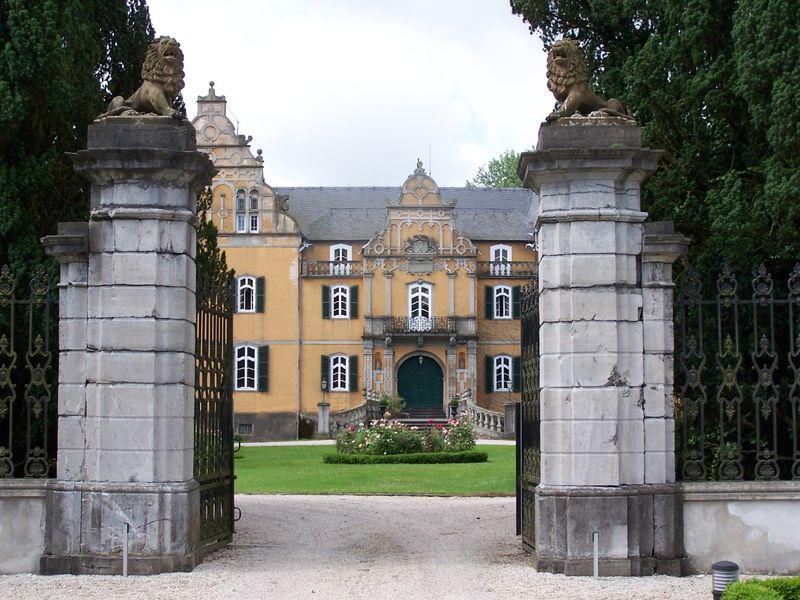
Titel: Schloss Frens in Bergheim (Herrenhaus im 14./15. Jh. errichtet, Bauveränderungen im 18. Jh unter Graf Beissel von Gymnich)
Standort: Bergheim, Quadrath-Ichendorf (EU - D - NRW)
Schlagwörter: himmel, bäume, gelb, grün, blumen, fenster, lampe, säulen, tür, gras, haus, park, rasen, schloss, weg, wiese, zaun, sockel, gitter, adel, garten, bewölkt, balkon, farbig, schotter, giebel, kies, treppe, treppen, geländer, stufen, tor, foto, eingang, eisen, schmiedeeisen, fensterladen, portal, wappen, villa, löwen, einfahrt, löwe, eisengitter, vorplatz, baluster, portel, löfen, tortal, wöwen